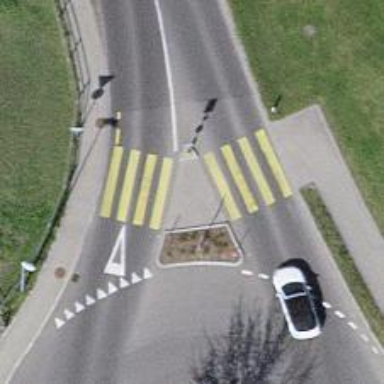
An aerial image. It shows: Uncontrolled zebra crossing with central island. The crossing is marked with zebra stripes.